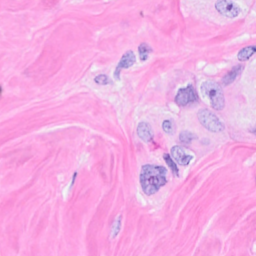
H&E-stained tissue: Breast